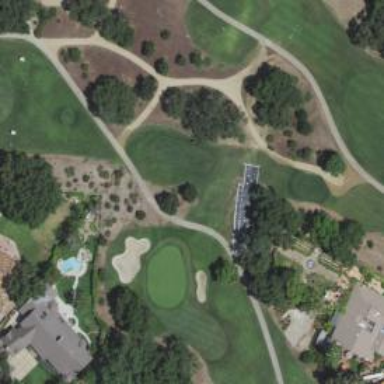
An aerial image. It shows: Path designated for golf carts.